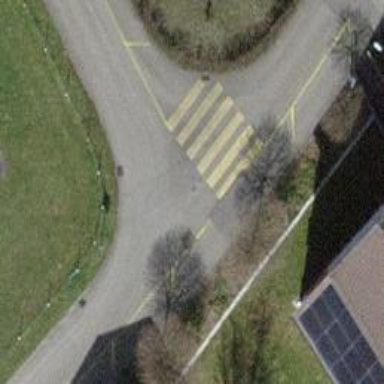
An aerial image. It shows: Residential road with asphalt surface and opposite cycleway.